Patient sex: M
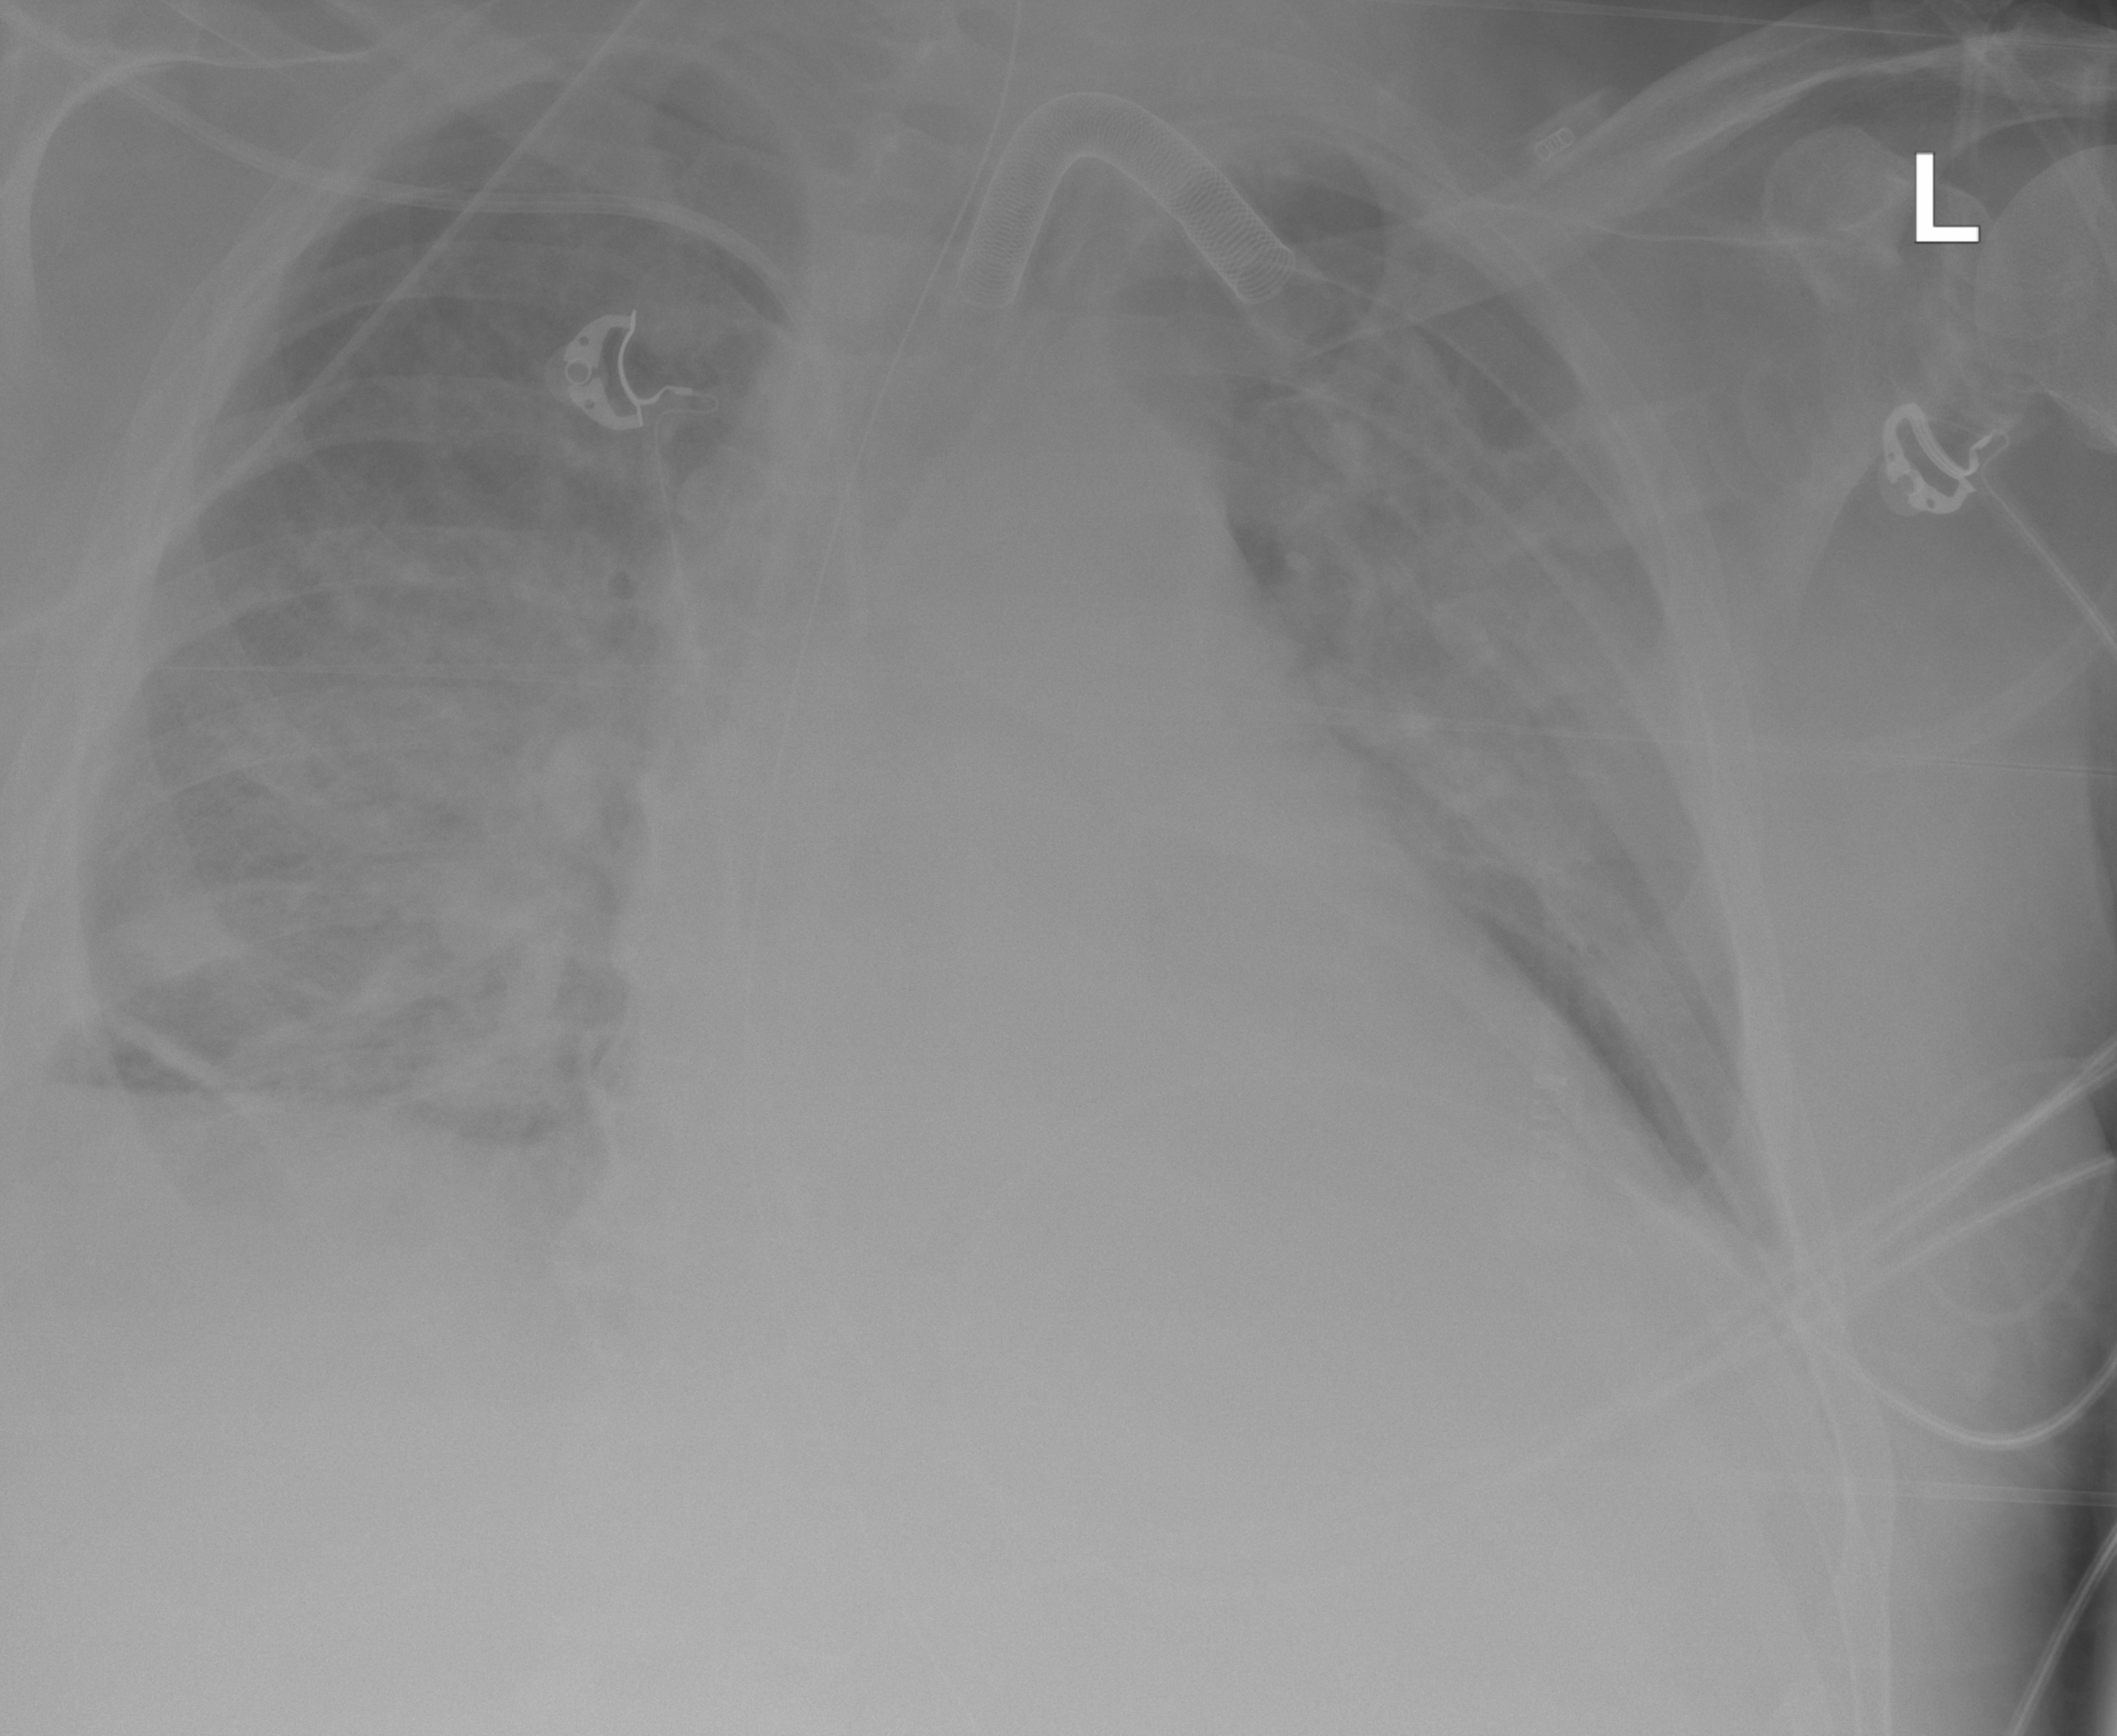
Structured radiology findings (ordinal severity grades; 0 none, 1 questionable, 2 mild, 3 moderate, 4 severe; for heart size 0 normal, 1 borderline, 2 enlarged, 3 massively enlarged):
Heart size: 3
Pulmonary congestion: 3
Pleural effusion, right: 2
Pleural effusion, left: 1
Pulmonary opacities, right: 2
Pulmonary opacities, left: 2
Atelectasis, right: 2
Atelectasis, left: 2